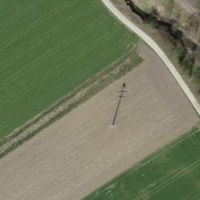
EUNIS habitat code: 52
Species observed at this site:
Geum rivale